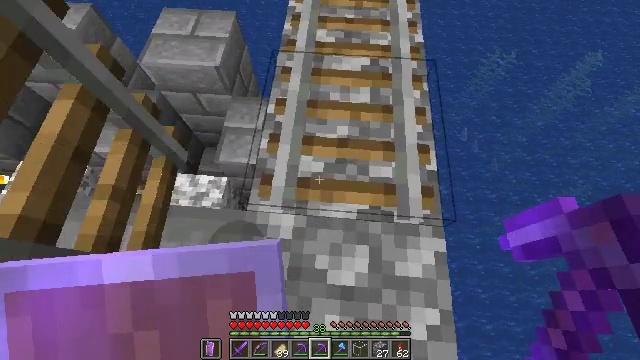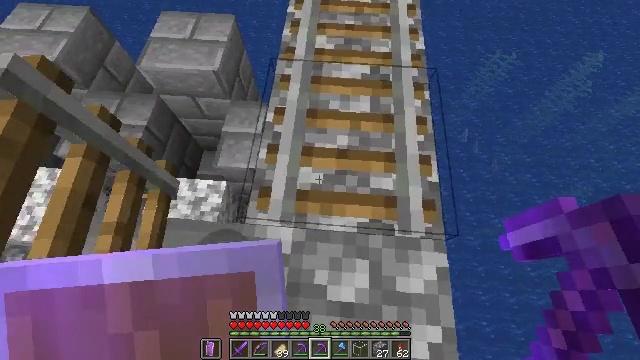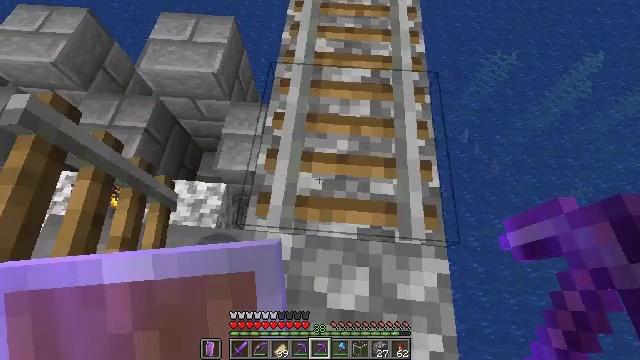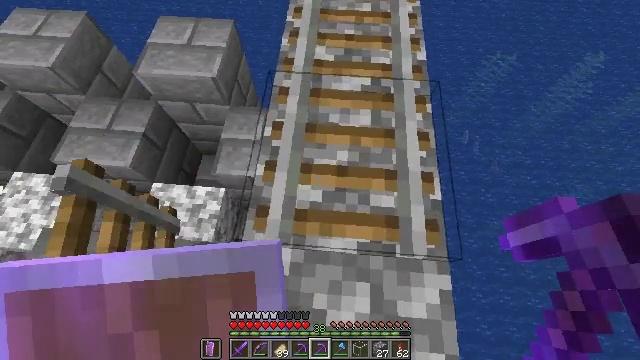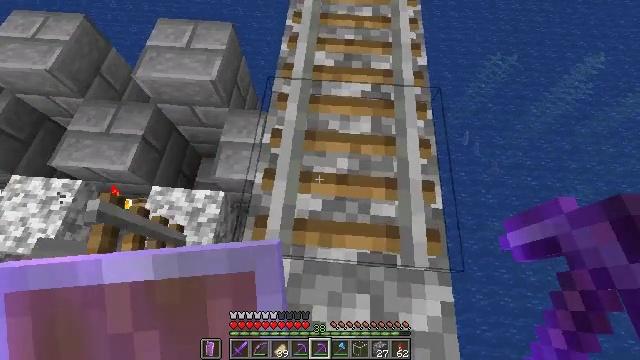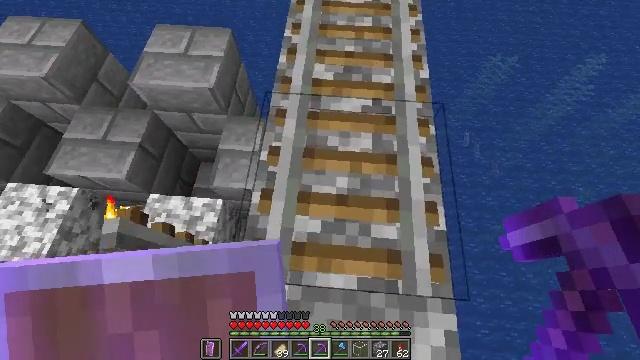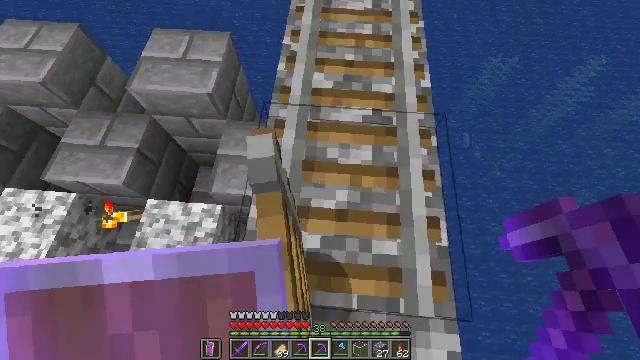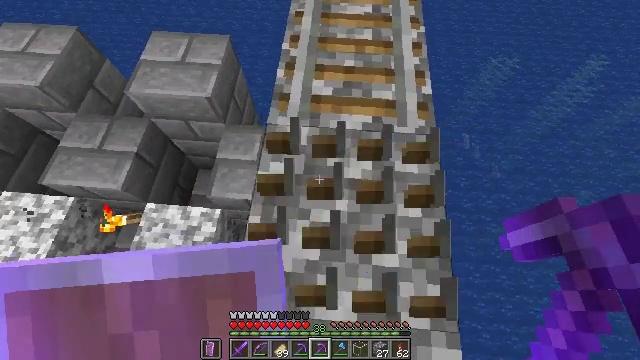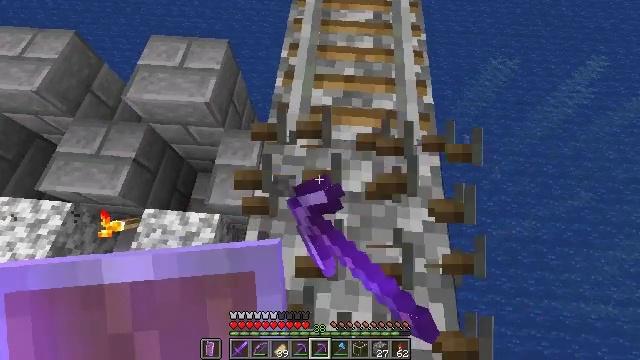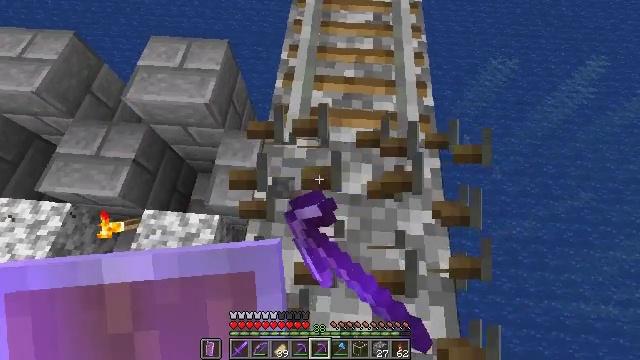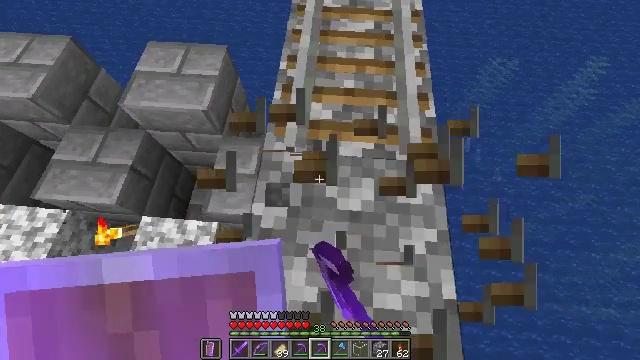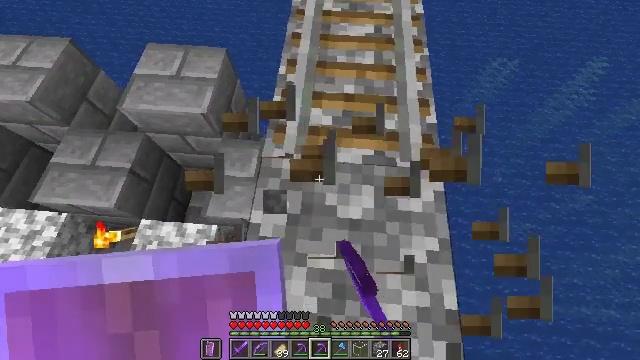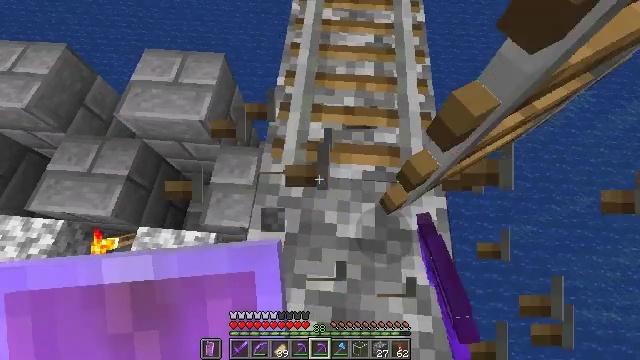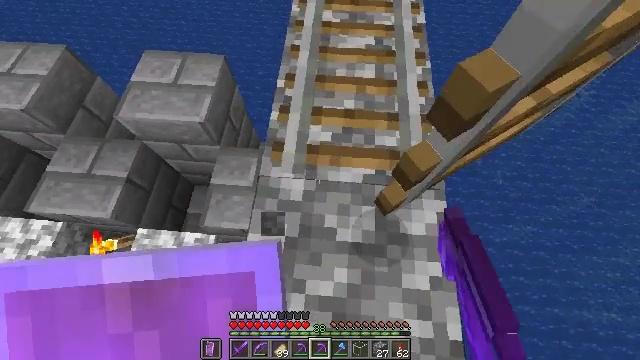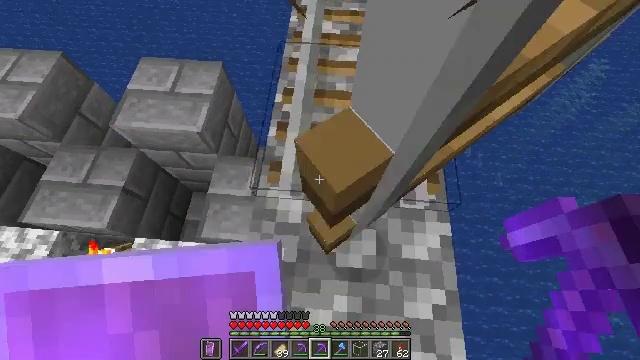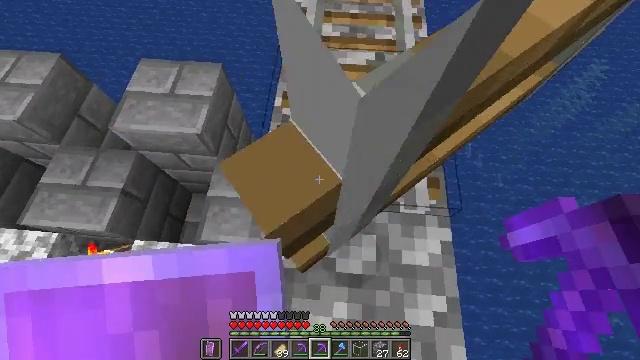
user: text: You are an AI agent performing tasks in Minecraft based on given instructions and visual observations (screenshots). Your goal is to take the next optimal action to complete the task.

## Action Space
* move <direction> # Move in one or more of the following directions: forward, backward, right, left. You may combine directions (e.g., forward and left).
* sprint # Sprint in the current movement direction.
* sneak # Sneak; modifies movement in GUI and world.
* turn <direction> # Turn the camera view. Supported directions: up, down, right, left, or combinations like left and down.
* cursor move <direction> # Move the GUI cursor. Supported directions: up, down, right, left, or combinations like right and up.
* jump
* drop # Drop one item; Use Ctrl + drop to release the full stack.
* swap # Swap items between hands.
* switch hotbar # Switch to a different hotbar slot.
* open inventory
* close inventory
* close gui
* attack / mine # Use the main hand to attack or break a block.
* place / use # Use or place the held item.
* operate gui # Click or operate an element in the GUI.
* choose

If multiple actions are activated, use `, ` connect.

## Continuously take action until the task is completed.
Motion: motion action
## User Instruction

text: Recycle the rail from an abandoned track.
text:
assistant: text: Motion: move forward, sneak
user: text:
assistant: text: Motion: move forward, sneak
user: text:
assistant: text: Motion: move forward, sneak
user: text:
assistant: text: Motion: move forward, sneak
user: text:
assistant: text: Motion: move forward, sneak
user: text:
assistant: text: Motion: move forward, sneak
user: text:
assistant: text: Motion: move forward, sneak, attack / mine
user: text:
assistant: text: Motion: move forward, sneak, attack / mine
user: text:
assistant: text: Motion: move forward, sneak
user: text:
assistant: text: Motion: move forward, sneak
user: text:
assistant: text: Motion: move forward, sneak
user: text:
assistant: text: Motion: move forward, sneak
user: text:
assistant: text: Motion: move forward, sneak
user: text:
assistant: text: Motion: move forward, sneak
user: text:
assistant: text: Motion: move forward, sneak
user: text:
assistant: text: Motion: move forward, sneak
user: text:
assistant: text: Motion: move forward, sneak
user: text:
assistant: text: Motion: move forward, sneak
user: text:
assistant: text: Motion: move forward, sneak, turn left and down
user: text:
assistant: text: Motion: move forward, sneak, turn left and down
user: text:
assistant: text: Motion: move forward, sneak
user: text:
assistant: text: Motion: move forward, sneak
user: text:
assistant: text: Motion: move forward, sneak
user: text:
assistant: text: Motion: move forward, sneak
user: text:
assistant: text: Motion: move forward, sneak, turn right
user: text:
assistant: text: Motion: sneak
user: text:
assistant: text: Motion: sneak
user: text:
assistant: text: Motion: sneak, attack / mine
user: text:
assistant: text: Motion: sneak, attack / mine
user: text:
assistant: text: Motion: sneak, attack / mine